Question: I have a sub form that looks like a datasheet view. It returns prices from a query I made. Essentially I want to compute the total of those prices using vba. I just do not know how to get all the prices and put them into an array.
Here is a picture to get a better idea:

I want Compute Total to compute the total.
The record source for the sub form is:
'''
SELECT [Rental Query].[CopyNo], [Rental Query].[RentalNo], [Rental Query].[Title], [Rental Query].[Format], [Rental Query].[DaysRented], [Rental Query].[Price] FROM [Rental Query];
'''
I'm interested in the Price. The query uses a specific formula to create that field.
What I want is to be able to get all the prices and sum them.
Thanks
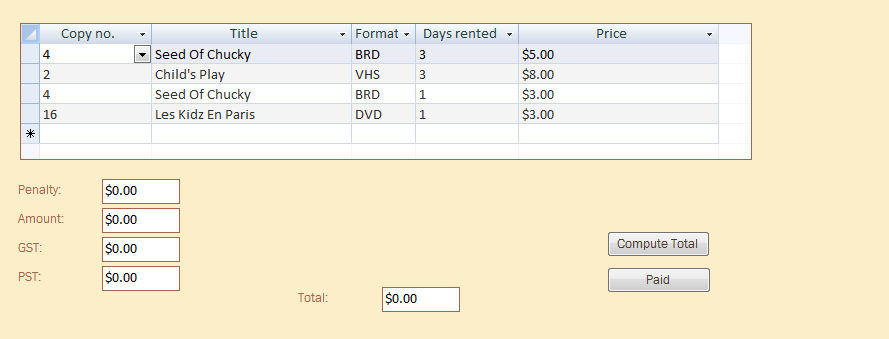
Answer: You can add a textbox to the form footer and set it to:
'''
=Sum(MyField)
'''
You will not be able to see the control in datasheet view, but you can refer to it on the main form in a textbox:
'''
=MySubformControl.Form.MySumControl
'''